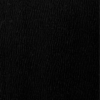
Label: dusty